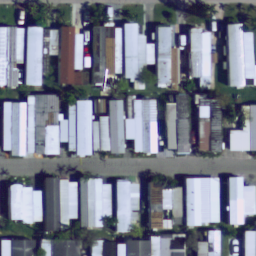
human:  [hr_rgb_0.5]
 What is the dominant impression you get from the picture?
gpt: mobile home park